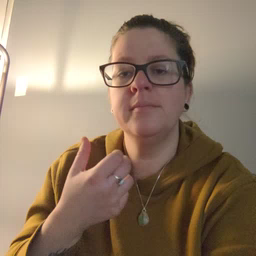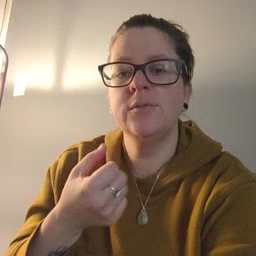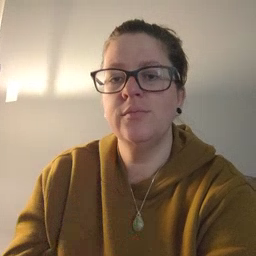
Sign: milk